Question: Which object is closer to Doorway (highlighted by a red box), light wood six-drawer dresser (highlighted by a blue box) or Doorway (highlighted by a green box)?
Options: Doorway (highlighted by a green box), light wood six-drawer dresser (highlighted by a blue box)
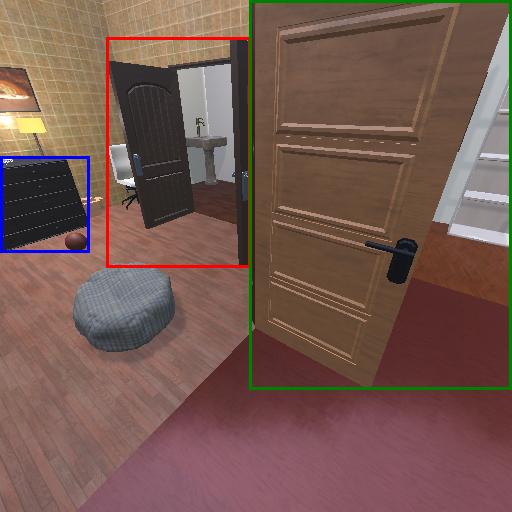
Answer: Doorway (highlighted by a green box)